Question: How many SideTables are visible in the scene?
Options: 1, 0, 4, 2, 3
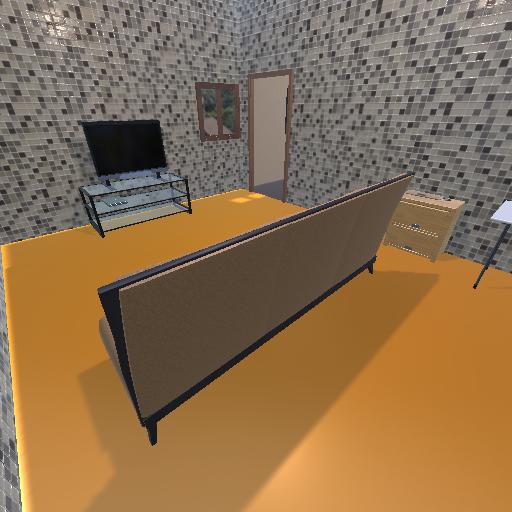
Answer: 1